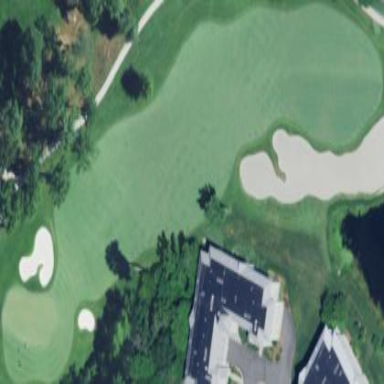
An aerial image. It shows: Golf fairway surrounded by grass.